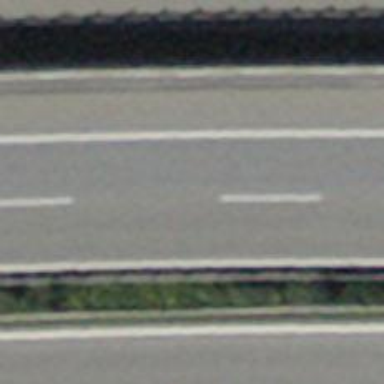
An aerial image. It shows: Asphalt motorway.